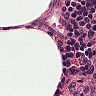
Metastatic tissue present: no